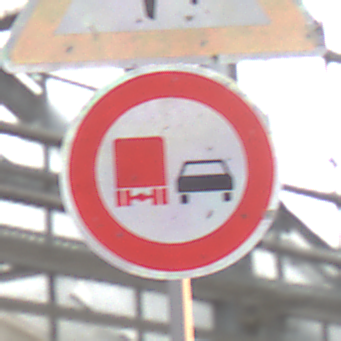
Verkehrszeichen: UeberholverbotKraftfahrzeuge
Zusatzzeichen oben: FlugbetriebRechts
Umgebung: Roofed, Special
Tageszeit: Midday
Wetter: Overcast
Licht: Natural
Jahreszeit: NotSpecified
Kontrast: LowContrast